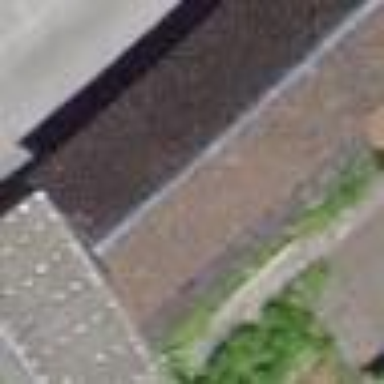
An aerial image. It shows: Rural barn.